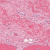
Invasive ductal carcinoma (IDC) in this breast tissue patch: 0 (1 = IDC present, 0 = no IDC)